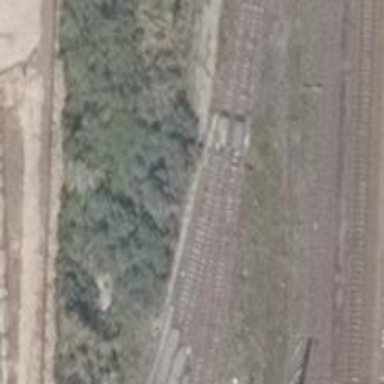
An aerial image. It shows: Disused railway spur.